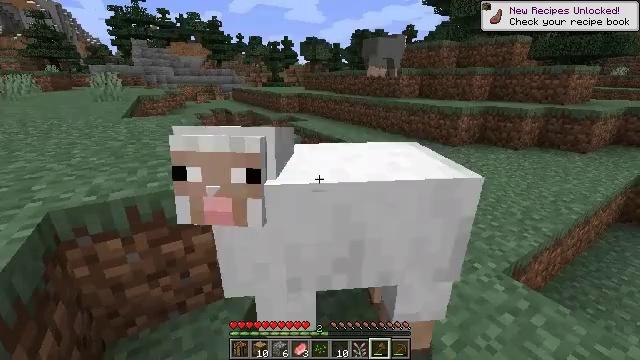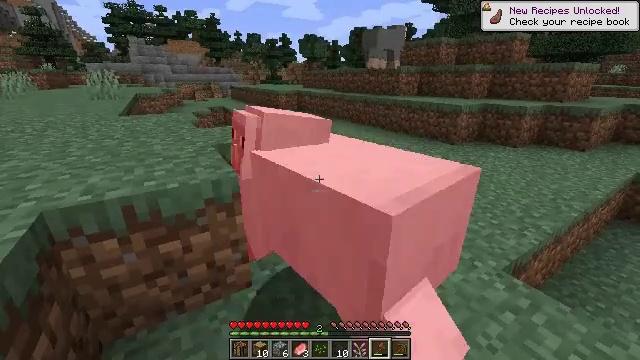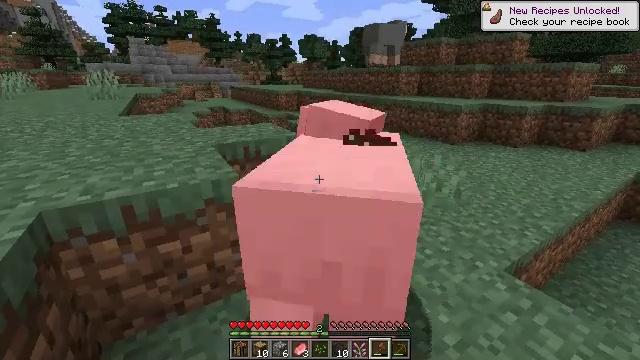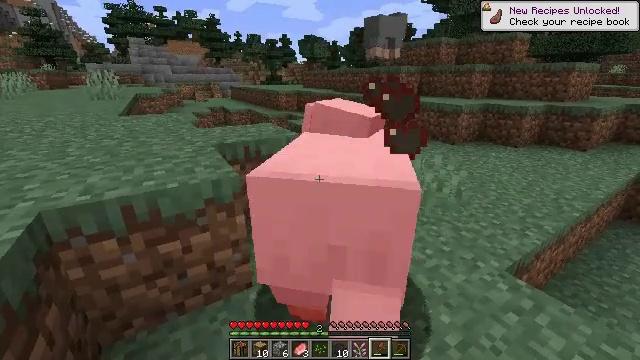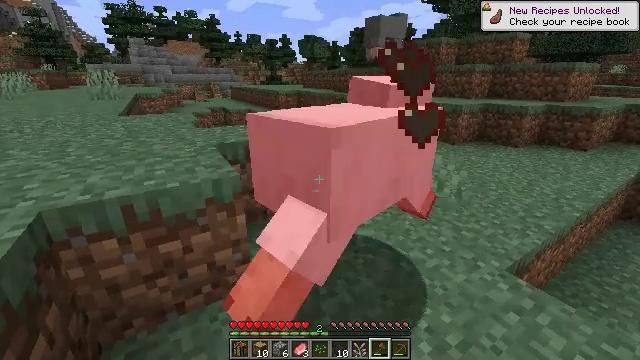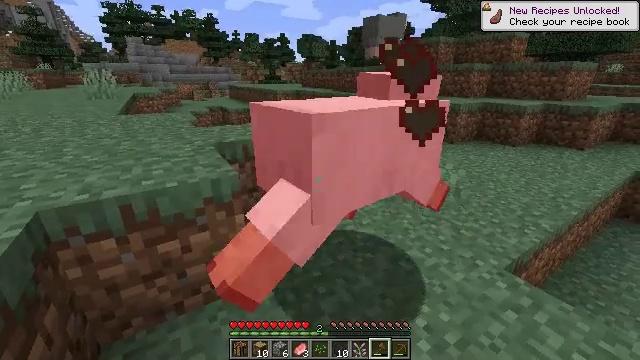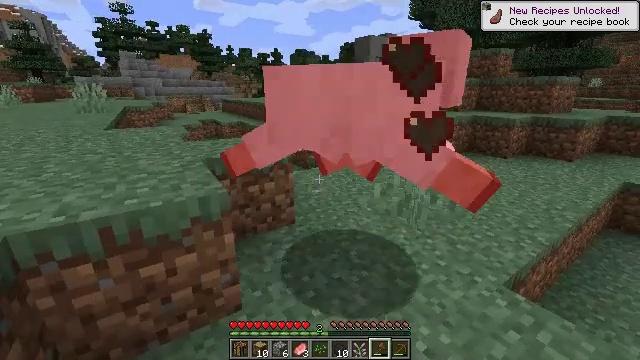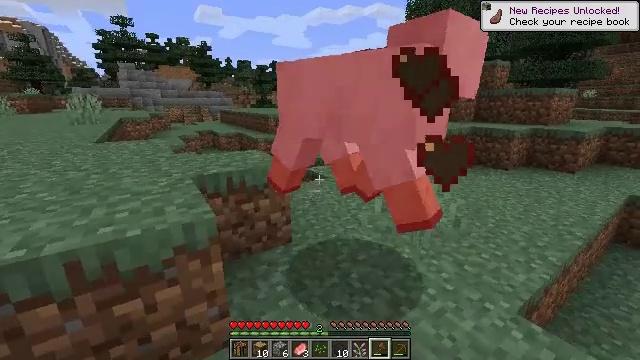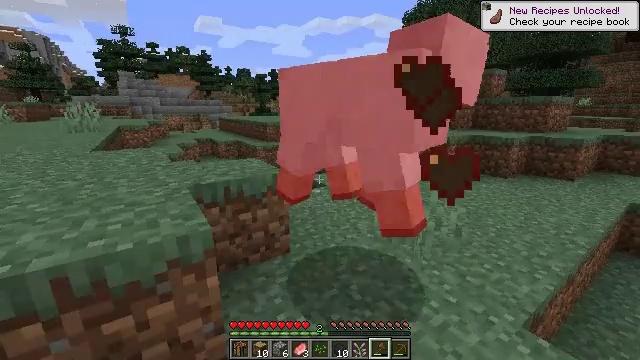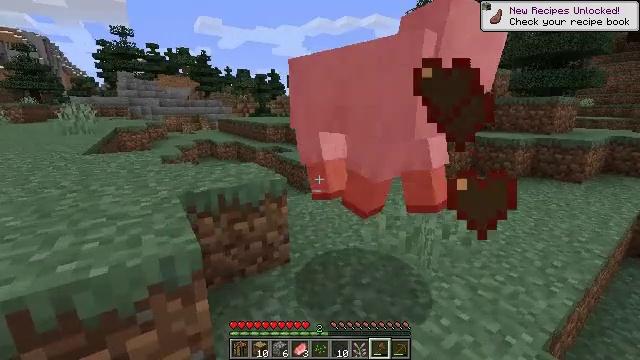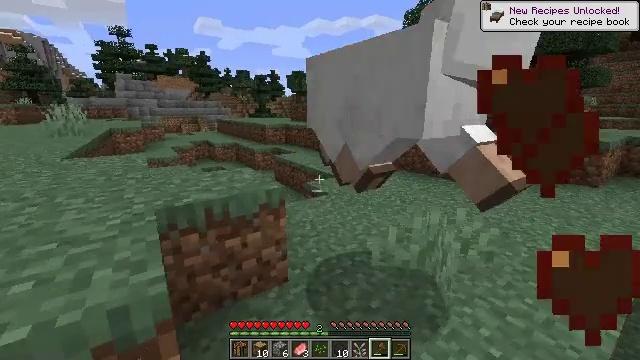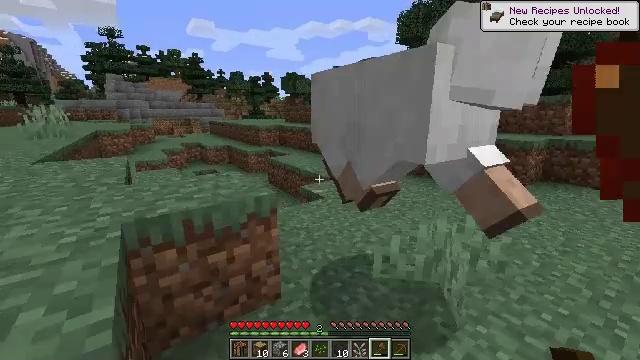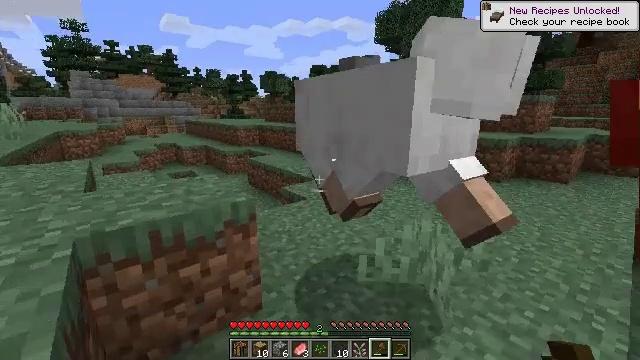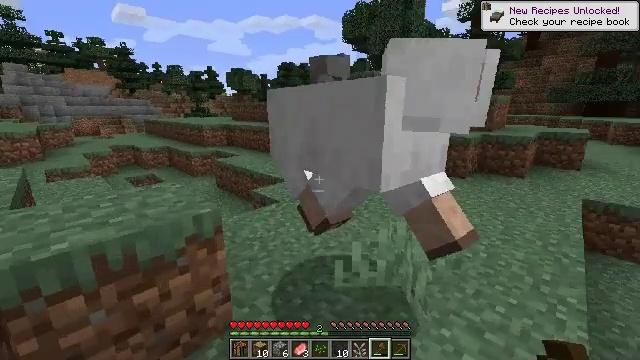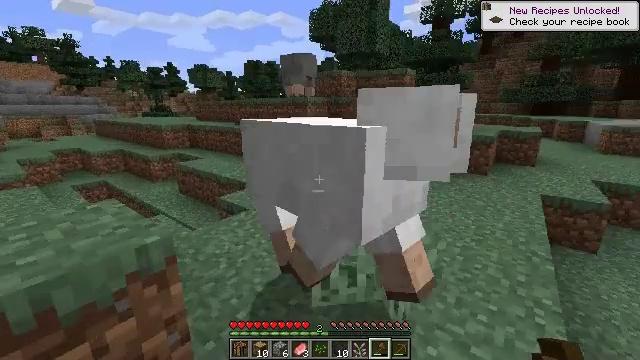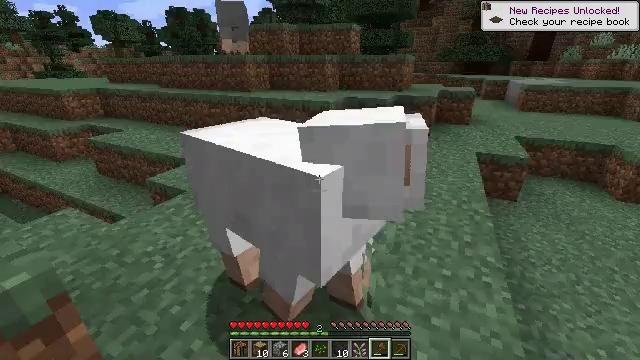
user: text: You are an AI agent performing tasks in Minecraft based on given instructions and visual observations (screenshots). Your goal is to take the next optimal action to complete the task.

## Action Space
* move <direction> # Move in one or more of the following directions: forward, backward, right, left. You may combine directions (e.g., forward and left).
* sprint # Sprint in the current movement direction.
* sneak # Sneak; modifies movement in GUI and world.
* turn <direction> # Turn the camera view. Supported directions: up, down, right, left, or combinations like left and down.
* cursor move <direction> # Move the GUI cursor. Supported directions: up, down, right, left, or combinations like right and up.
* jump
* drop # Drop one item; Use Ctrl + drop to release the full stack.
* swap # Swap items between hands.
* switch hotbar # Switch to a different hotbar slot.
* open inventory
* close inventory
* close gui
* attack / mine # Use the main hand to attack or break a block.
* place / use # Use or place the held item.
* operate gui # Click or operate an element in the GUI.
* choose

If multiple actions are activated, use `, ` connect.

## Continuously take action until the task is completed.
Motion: motion action
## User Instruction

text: Kill the sheep.
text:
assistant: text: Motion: no_op
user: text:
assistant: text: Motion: no_op
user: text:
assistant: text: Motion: no_op
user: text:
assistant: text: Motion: no_op
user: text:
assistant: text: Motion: no_op
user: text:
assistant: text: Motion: move forward, turn right and up
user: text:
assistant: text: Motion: move forward, turn up
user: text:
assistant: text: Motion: move forward, turn up
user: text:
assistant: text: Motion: move forward
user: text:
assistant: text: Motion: move forward
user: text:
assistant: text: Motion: move forward, turn right
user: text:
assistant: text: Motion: move forward, turn right
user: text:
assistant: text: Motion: move forward, turn right
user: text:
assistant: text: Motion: move forward, turn right
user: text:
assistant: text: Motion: move forward, turn right and down, attack / mine
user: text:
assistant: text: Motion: turn right and down, attack / mine
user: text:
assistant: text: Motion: turn right and down, attack / mine
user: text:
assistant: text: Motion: attack / mine
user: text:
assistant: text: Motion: no_op
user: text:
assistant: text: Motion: no_op
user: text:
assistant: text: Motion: no_op